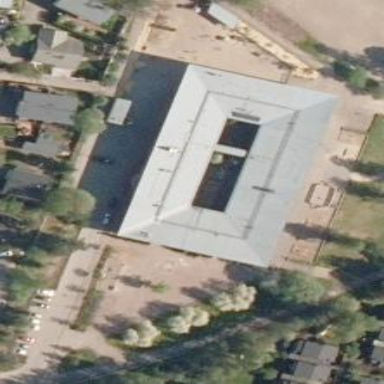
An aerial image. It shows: School building.